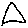
Label: triangle